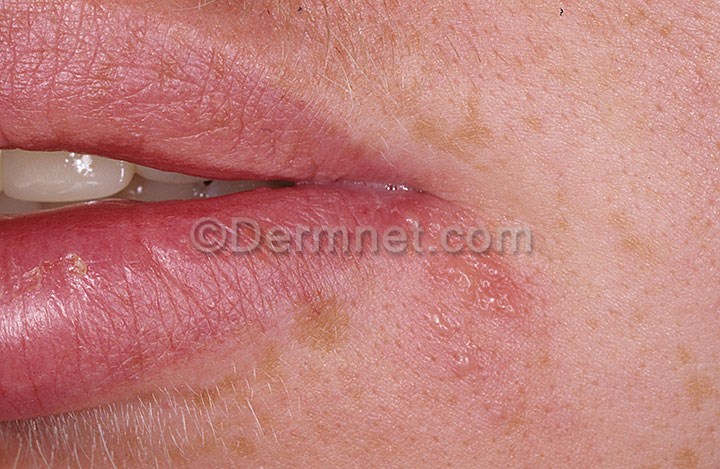
Disease: Warts Molluscum and other Viral Infections